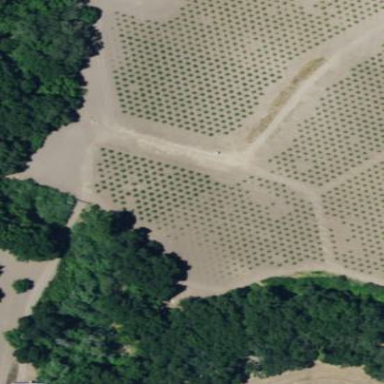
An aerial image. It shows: Vineyard.